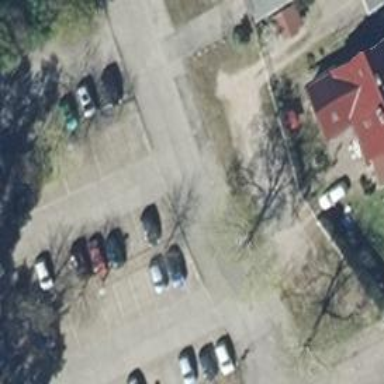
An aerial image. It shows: Parking aisle designated as service road.